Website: lowes
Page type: address-validator
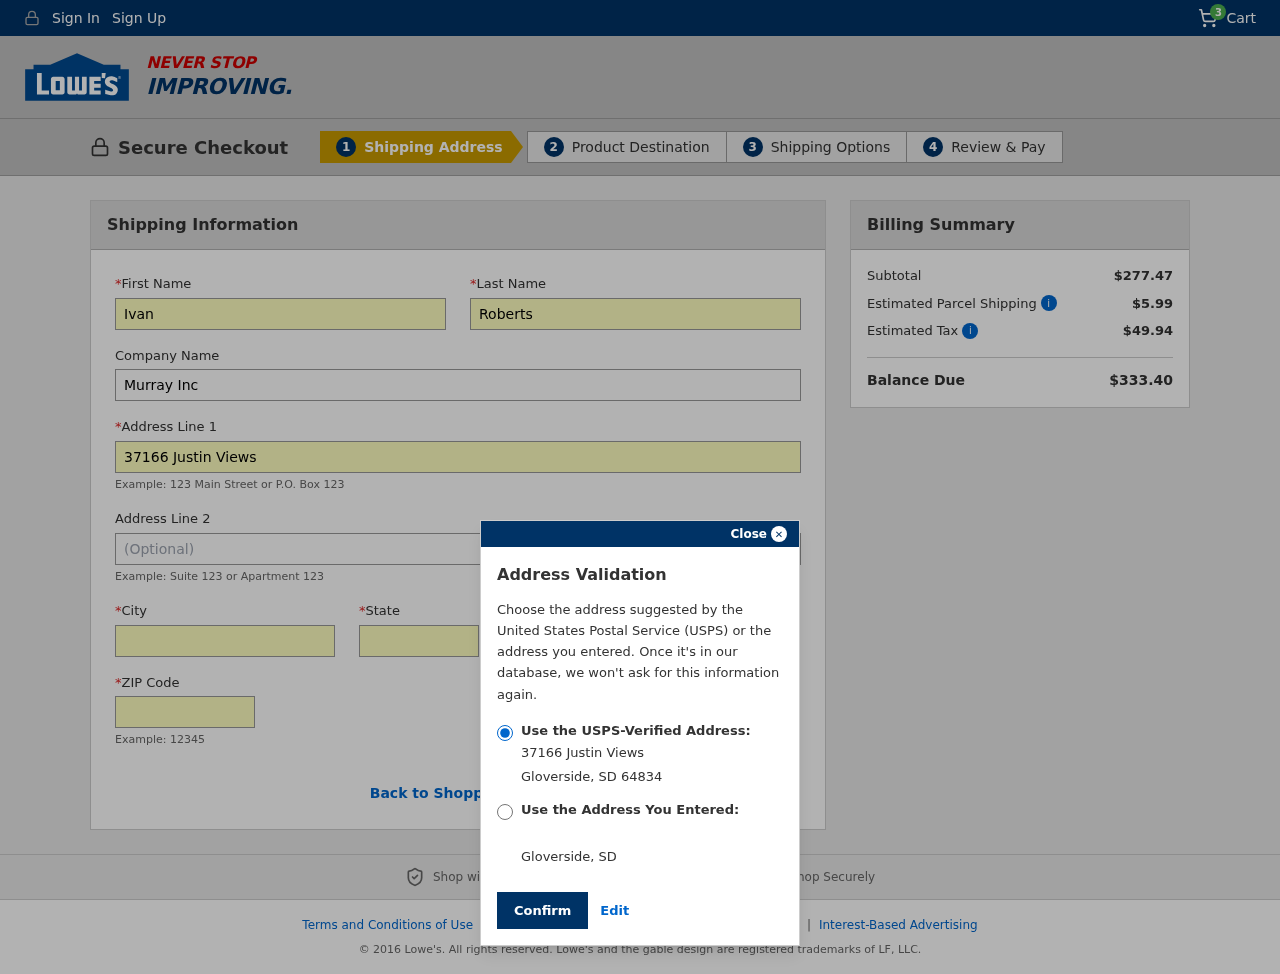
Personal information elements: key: PII_CITY
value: Gloverside
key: PII_COMPANY
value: Murray Inc
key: PII_FIRSTNAME
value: Ivan
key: PII_LASTNAME
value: Roberts
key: PII_POSTCODE
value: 64834
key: PII_STATE
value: South Dakota
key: PII_STATE_ABBR
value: SD
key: PII_STREET
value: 37166 Justin Views
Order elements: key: ORDER_NUM_ITEMS
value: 3
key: ORDER_SUBTOTAL
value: $277.47
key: ORDER_SHIPPING_COST
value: $5.99
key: ORDER_TAX
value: $49.94
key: ORDER_TOTAL
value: $333.40